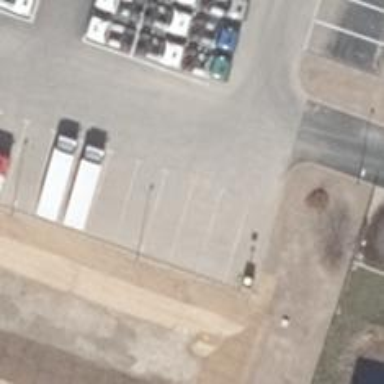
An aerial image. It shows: Asphalt parking aisle designated as service road.